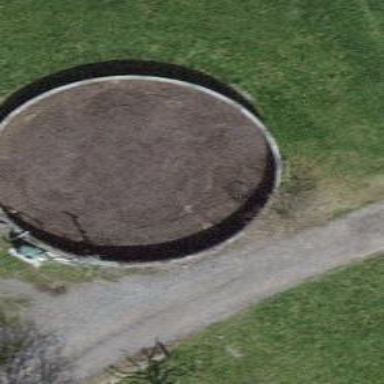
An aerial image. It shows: Storage tank with man-made structure.